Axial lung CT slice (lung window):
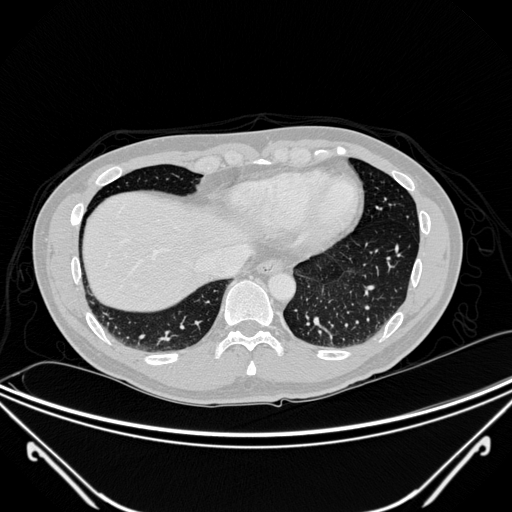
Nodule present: no